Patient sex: F
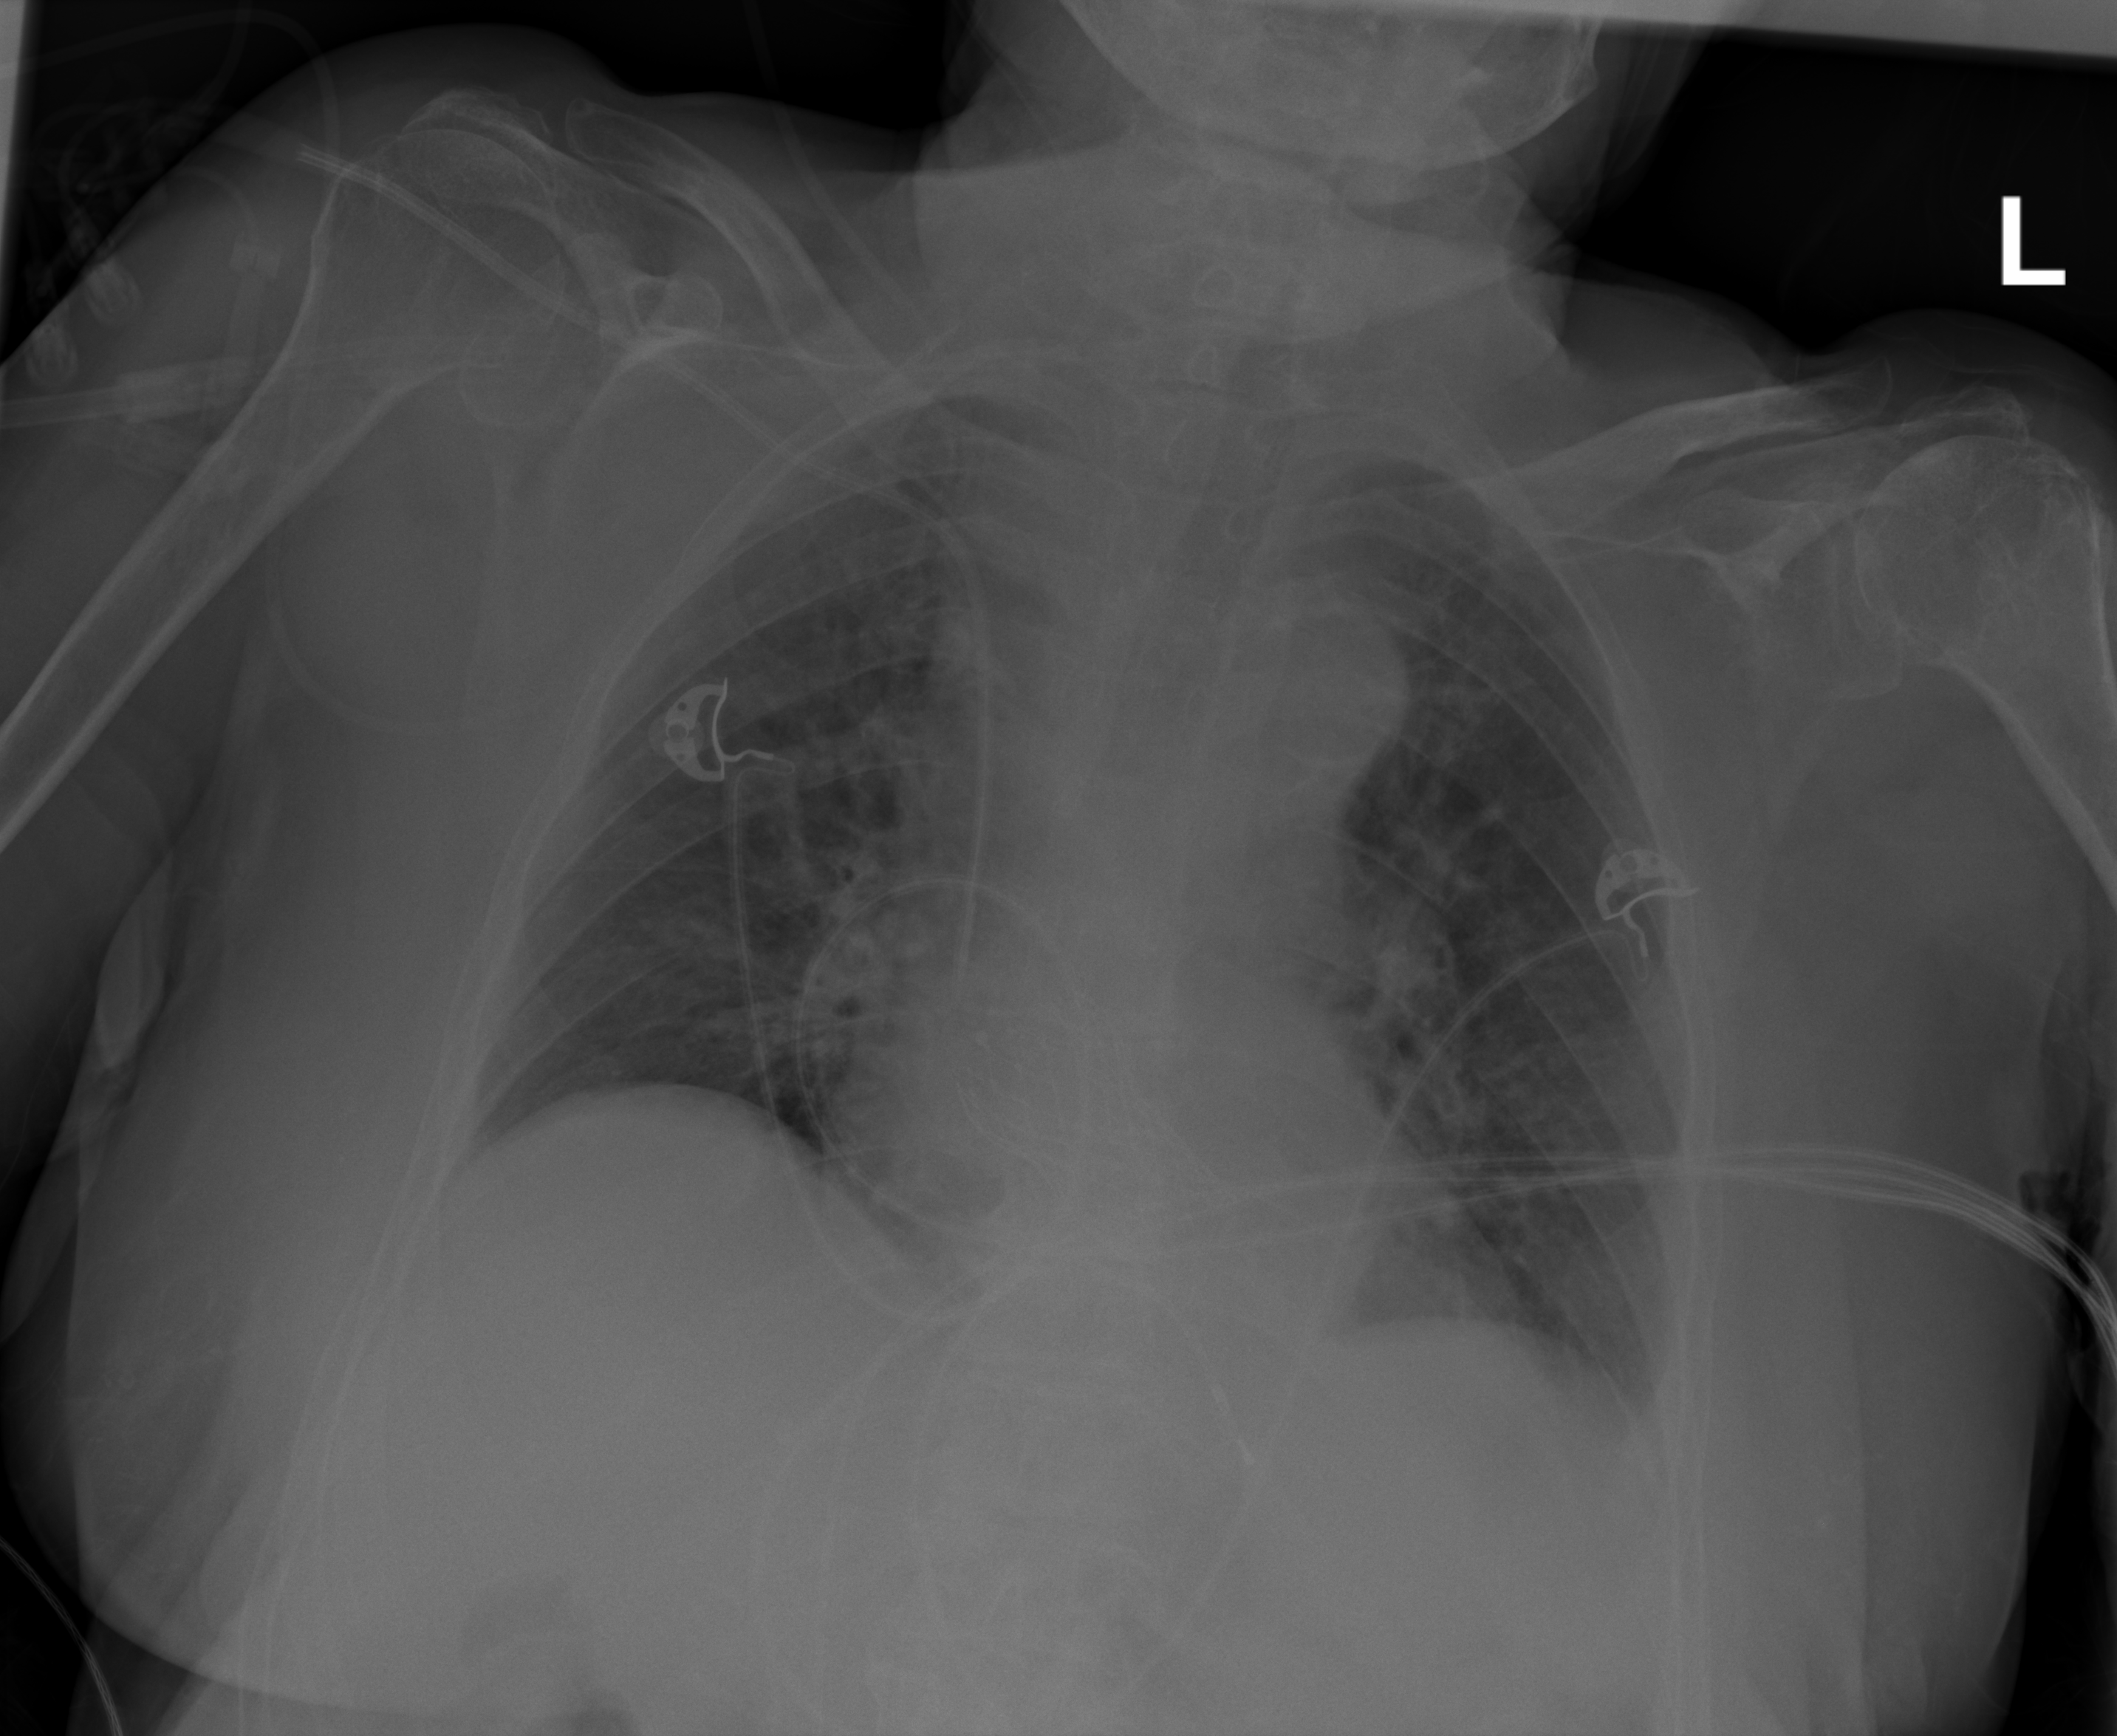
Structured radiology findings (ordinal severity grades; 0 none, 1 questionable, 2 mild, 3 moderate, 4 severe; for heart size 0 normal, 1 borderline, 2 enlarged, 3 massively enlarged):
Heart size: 0
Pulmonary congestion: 2
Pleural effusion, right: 0
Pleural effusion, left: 2
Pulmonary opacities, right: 1
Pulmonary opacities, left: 1
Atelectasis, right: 2
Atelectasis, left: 2